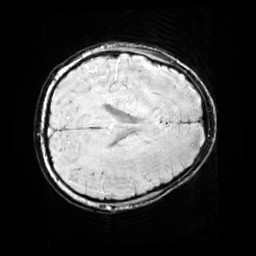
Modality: SWI
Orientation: axial
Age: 12
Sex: female
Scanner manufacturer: siemens
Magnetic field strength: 3 T
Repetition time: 0.027 s
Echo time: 0.02 s